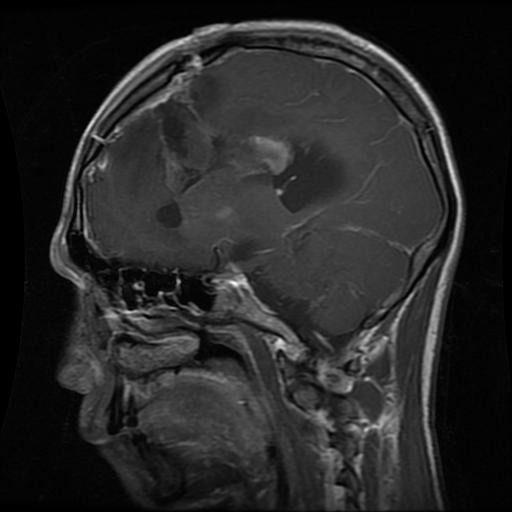
Label: glioma